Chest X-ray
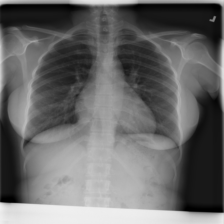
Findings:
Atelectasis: negative
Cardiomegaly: positive
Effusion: positive
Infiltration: negative
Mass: negative
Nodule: negative
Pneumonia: negative
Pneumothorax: negative
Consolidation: negative
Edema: negative
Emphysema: negative
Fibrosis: negative
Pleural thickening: negative
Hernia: negative